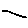
Label: line